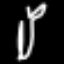
Label: fork